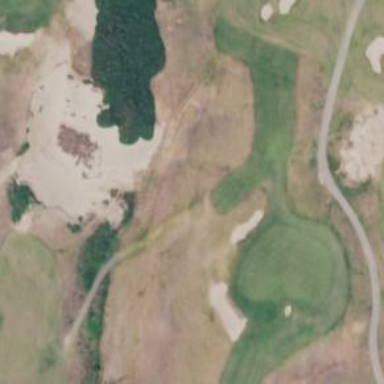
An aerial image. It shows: Golf bunker filled with natural sand.